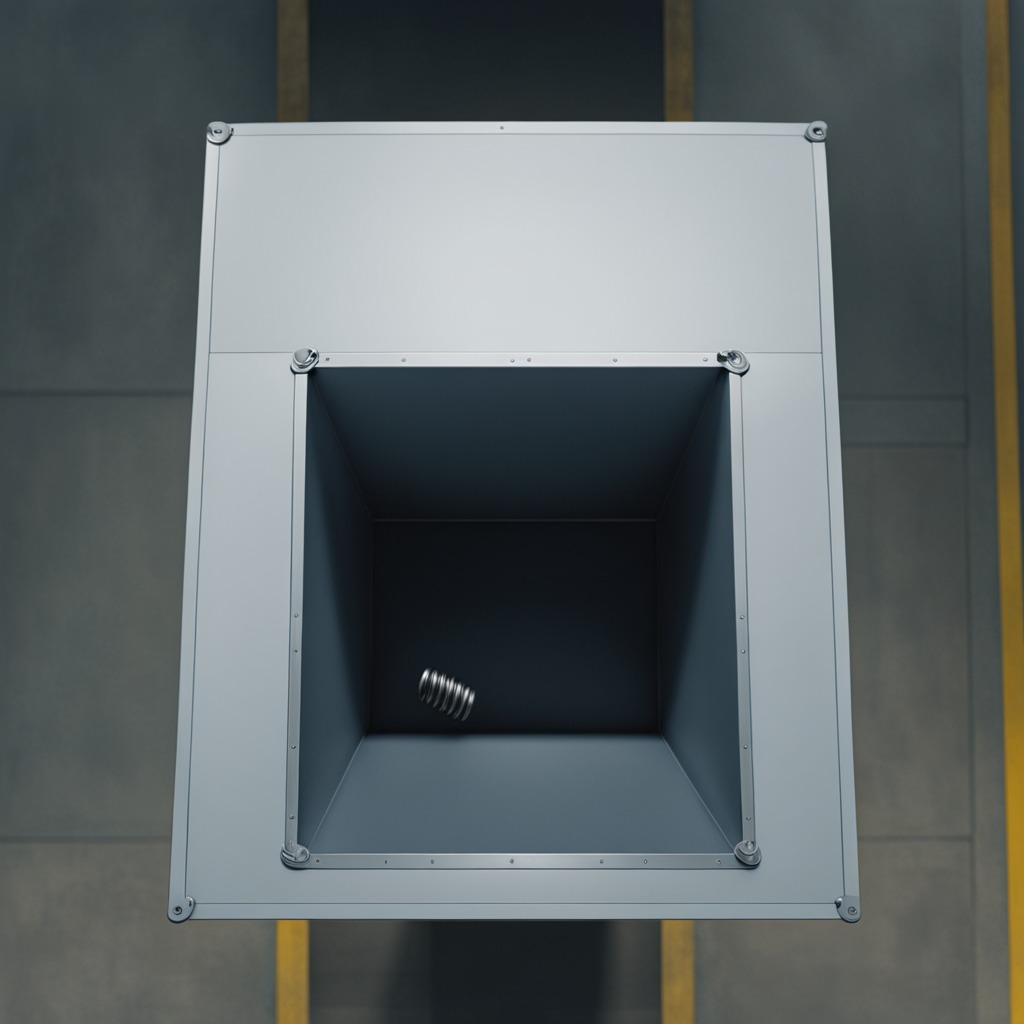
A coiled metal spring is lying on a toolbox surface in an airplane hangar workshop 8K.